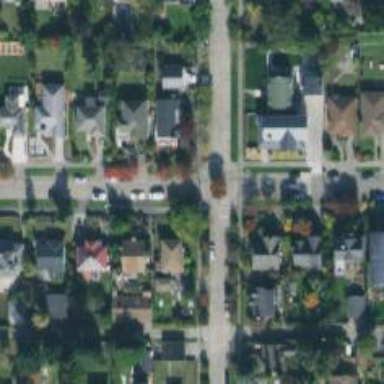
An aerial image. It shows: Residential road with separate sidewalk.